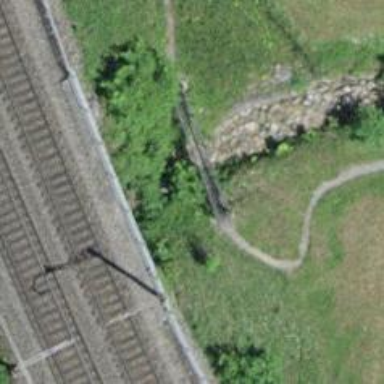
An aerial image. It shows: Culvert tunnel.